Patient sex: M
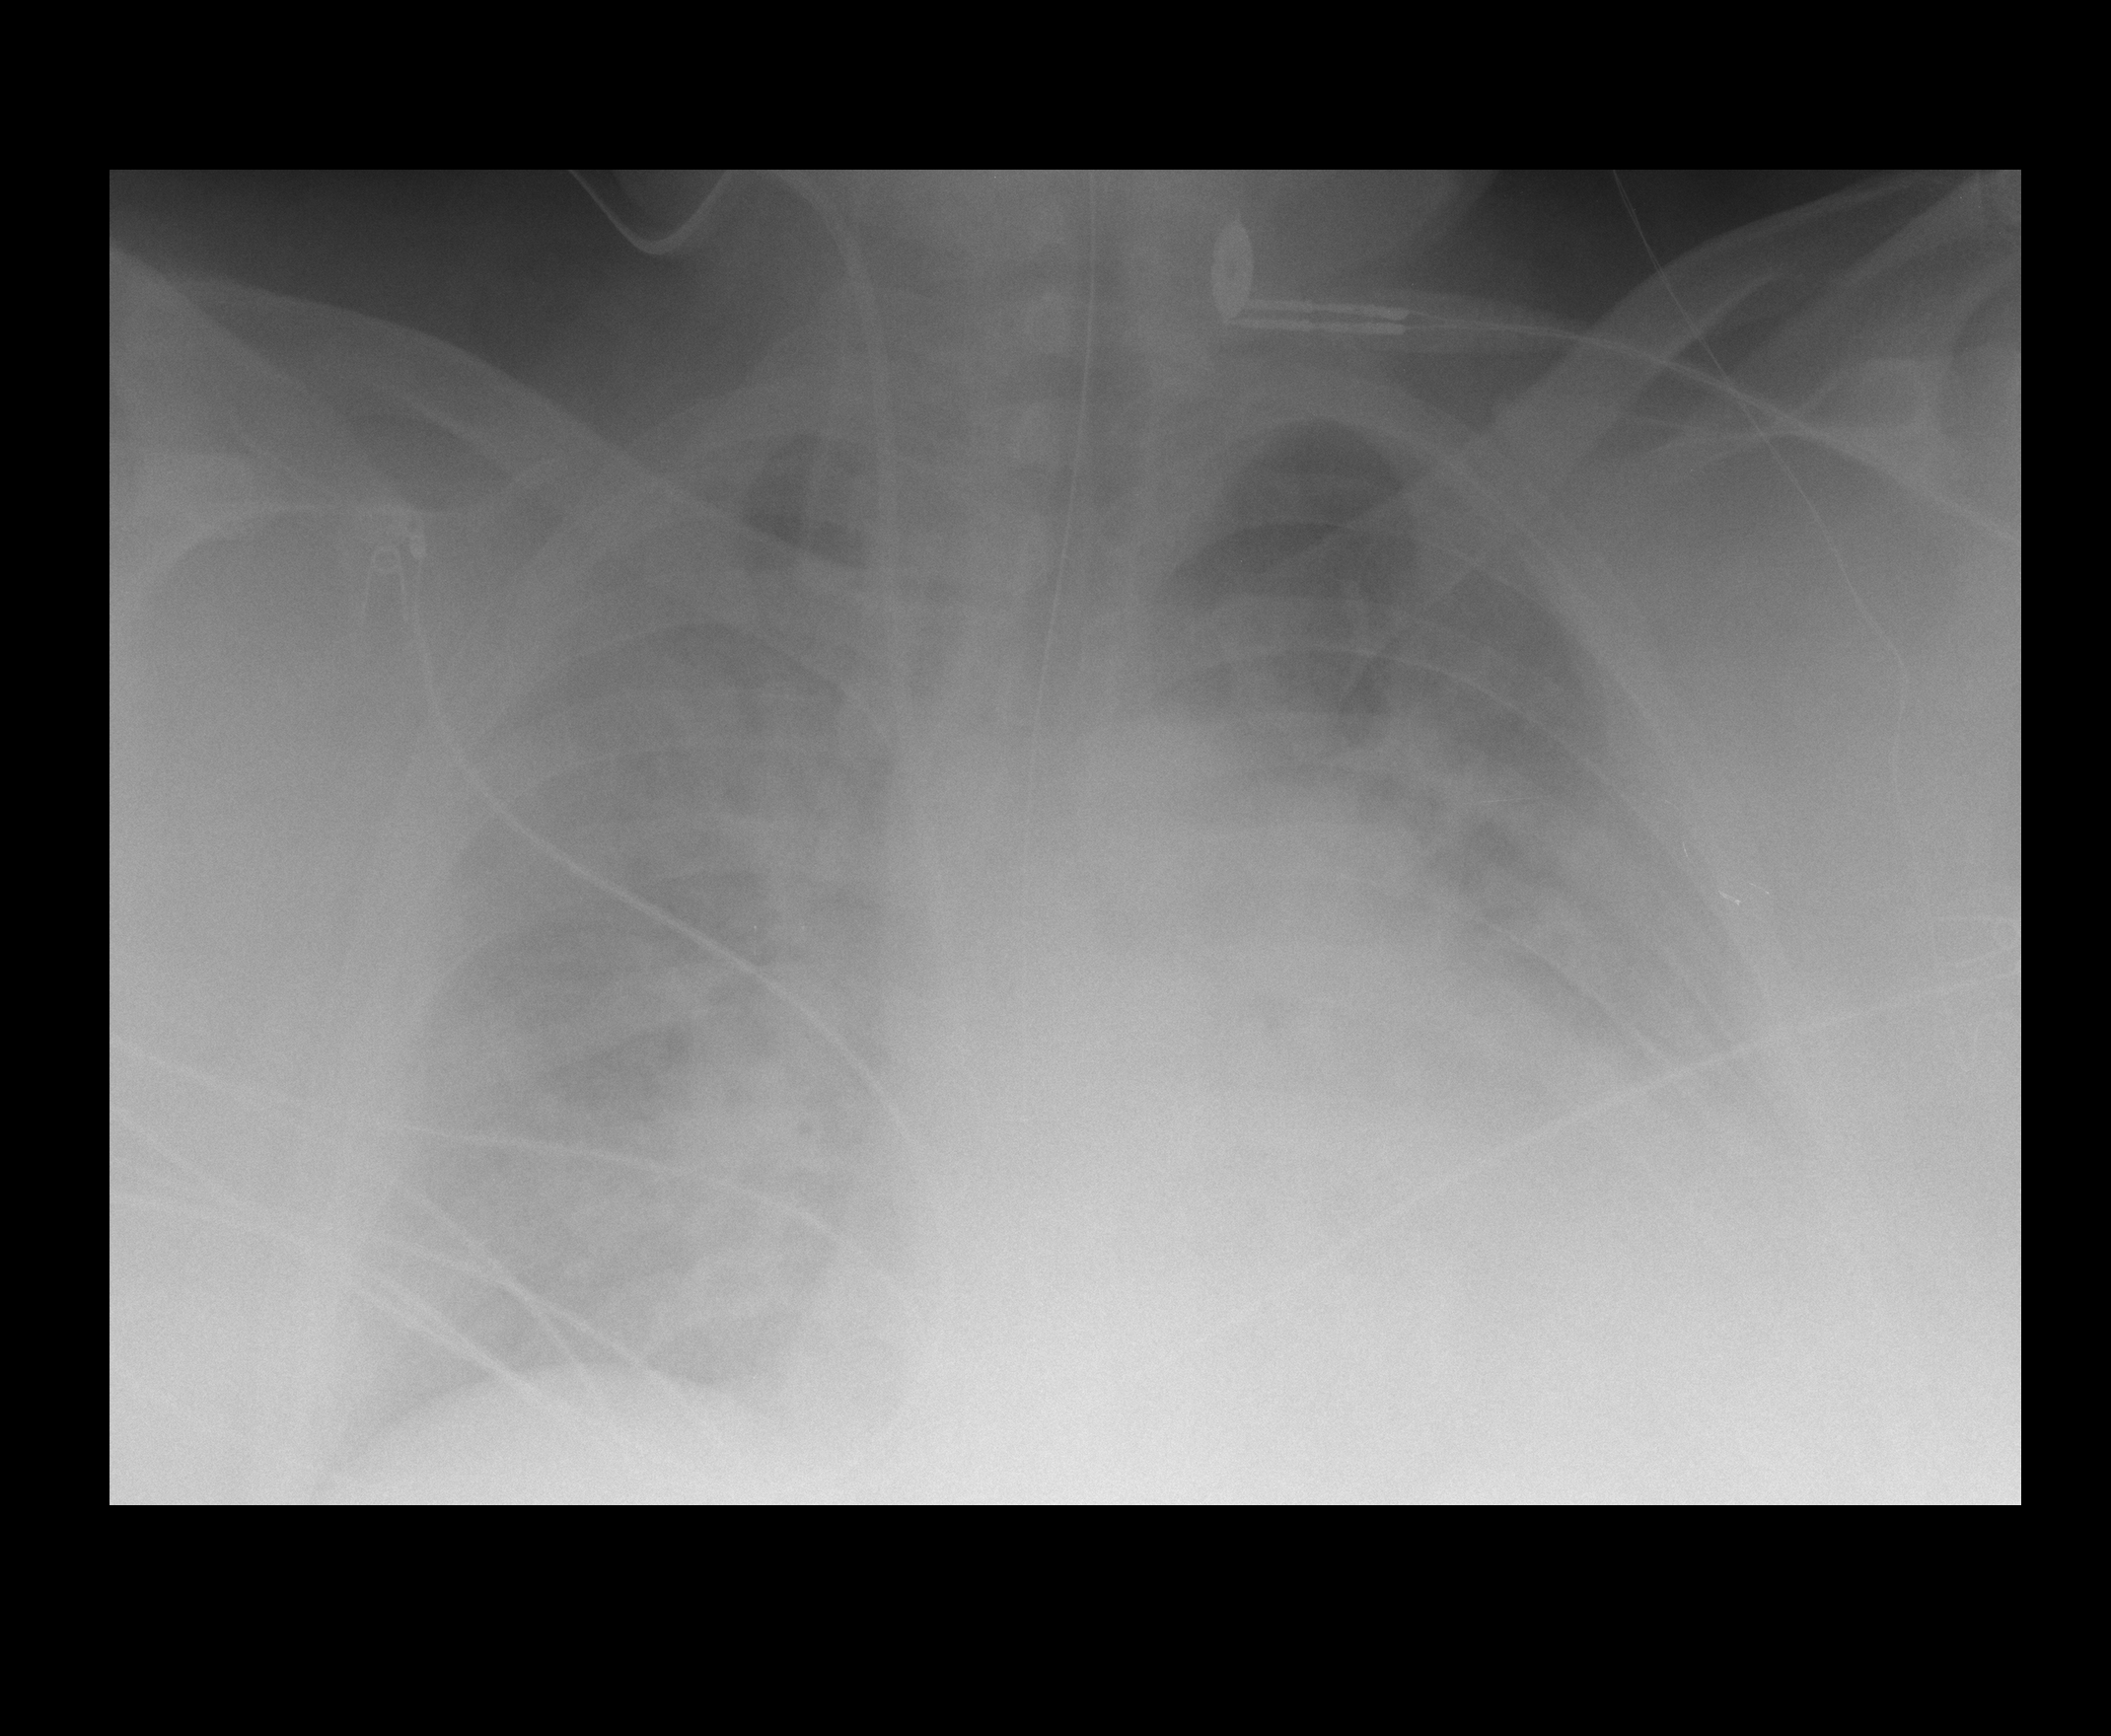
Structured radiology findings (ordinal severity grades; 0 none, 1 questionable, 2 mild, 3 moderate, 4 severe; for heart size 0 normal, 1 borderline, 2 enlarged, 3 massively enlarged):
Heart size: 3
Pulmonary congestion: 3
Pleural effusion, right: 2
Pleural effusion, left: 3
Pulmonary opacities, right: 3
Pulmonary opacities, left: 4
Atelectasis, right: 2
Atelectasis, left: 3